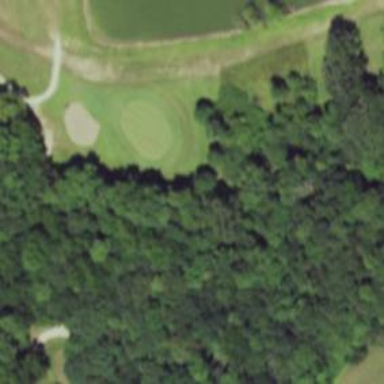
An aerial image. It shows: View of golf hole.